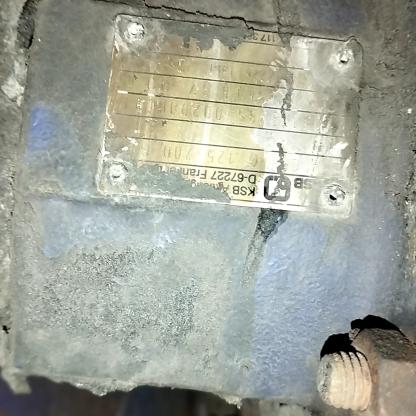
Klasa: tabliczka-znamionowa